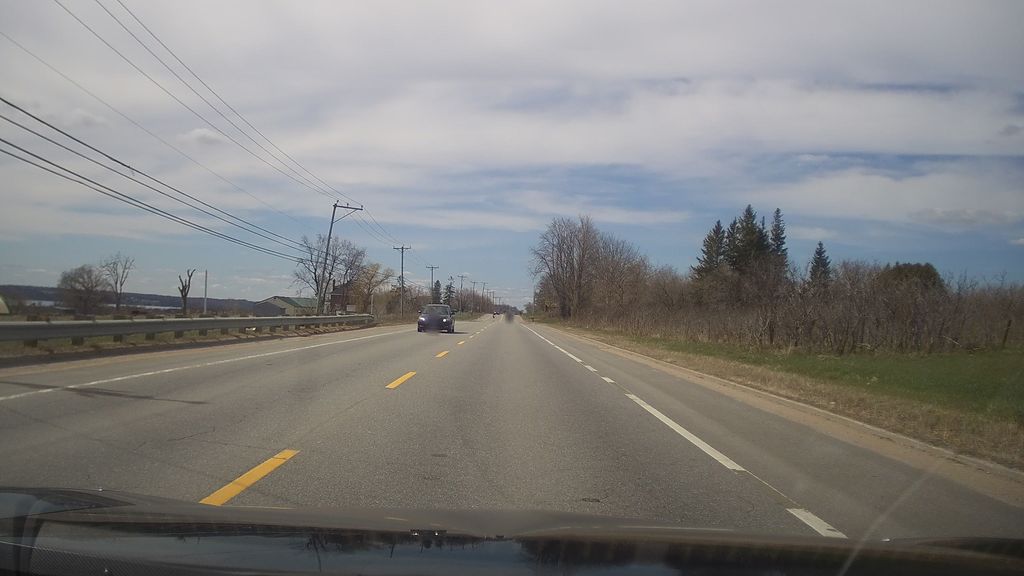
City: ottawa-gatineau